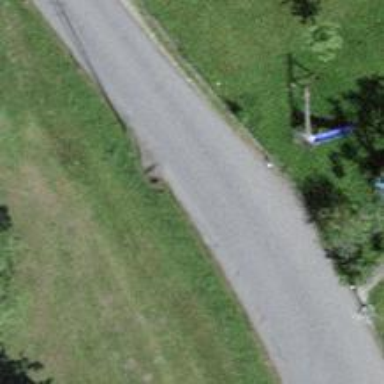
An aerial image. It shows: Tertiary road.